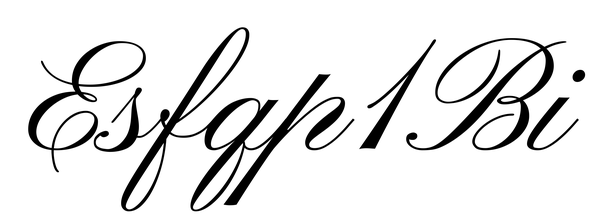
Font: PinyonScript-Regular